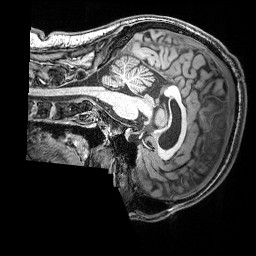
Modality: T1w
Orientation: sagittal
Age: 21
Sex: male
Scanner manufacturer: siemens
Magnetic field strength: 3 T
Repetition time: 2.53 s
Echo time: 0.00388 s